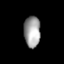
Tissue: lung
Cell type: Endothelial cells
Senescence score: 0.6189
Nuclear area (px): 505
Mean DAPI intensity: 157.687